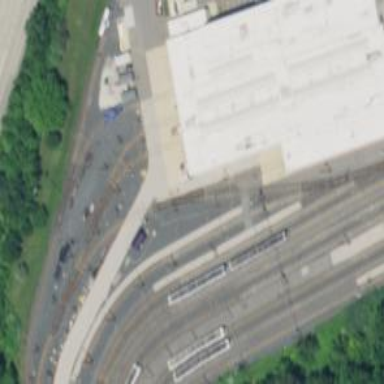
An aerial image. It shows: Light rail service yard with electrified contact lines. Building passage tunnel is also visible in the scene.